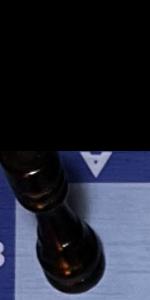
Label: Rook_Black